Field crop: maize
Growth stage: 2
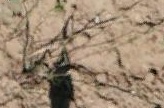
Species: lolium